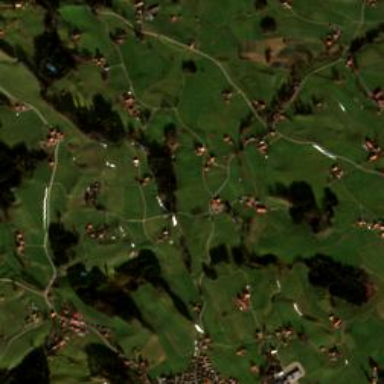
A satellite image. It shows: Small hamlet.